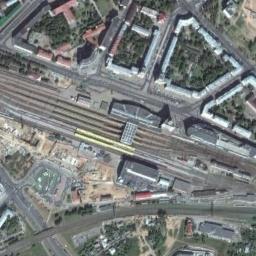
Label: railway_station